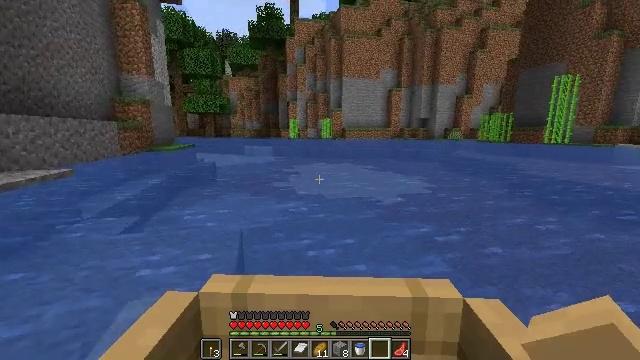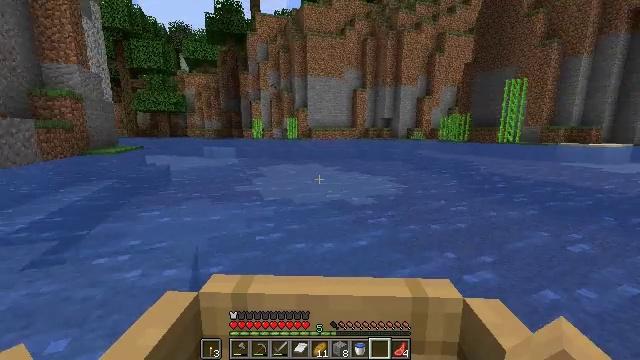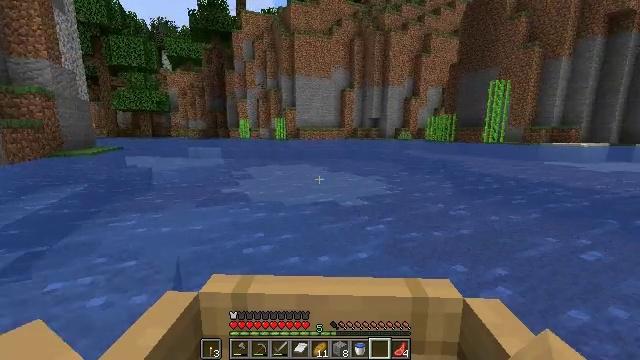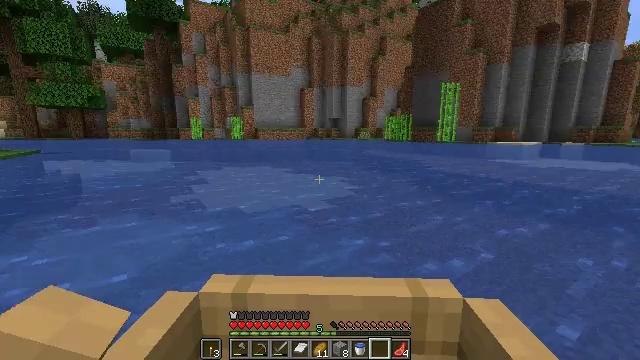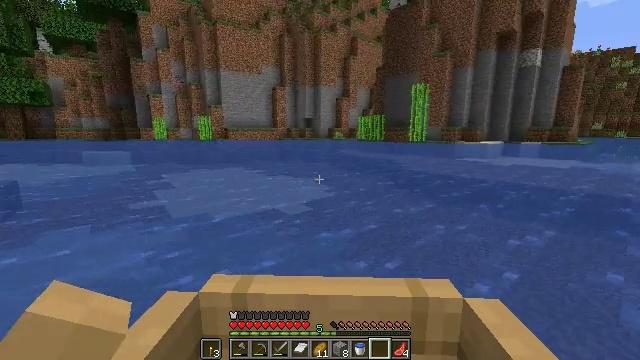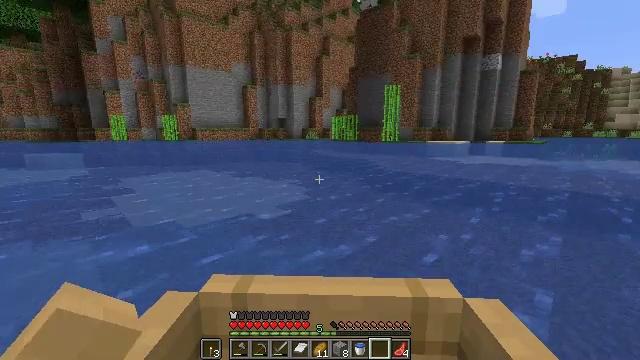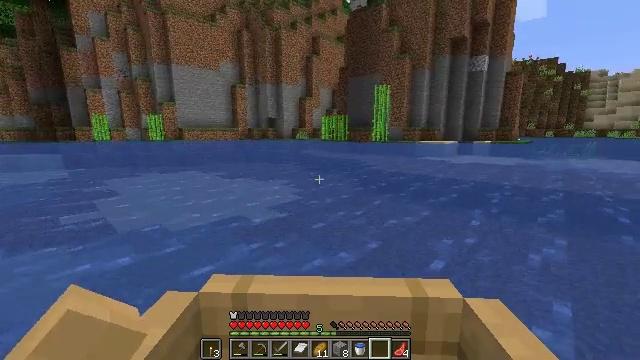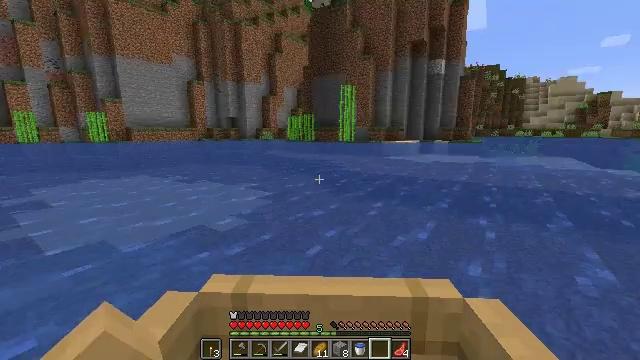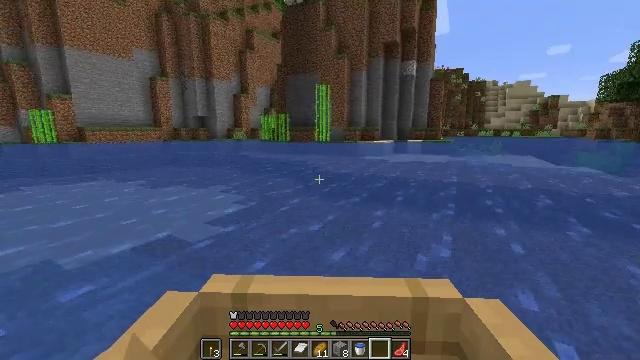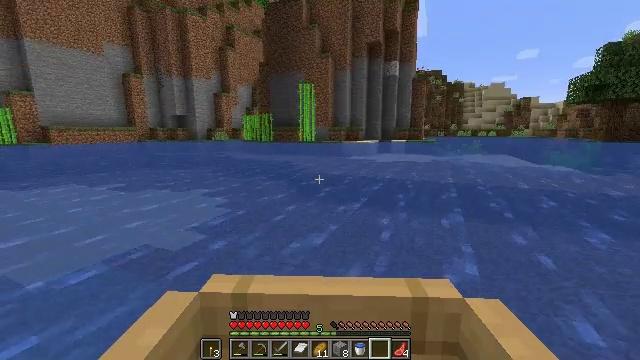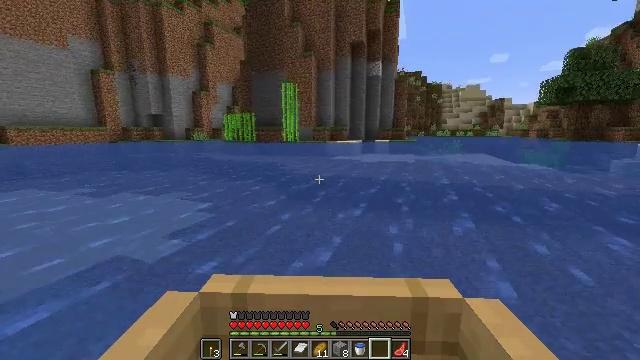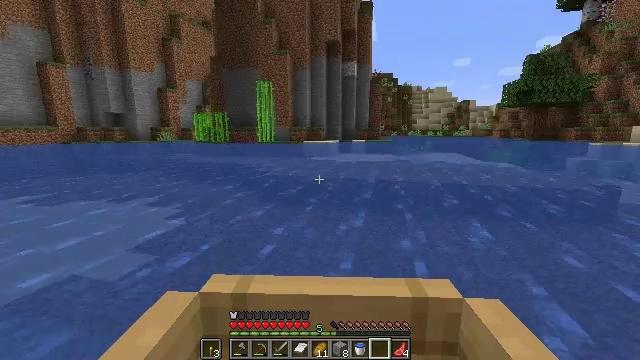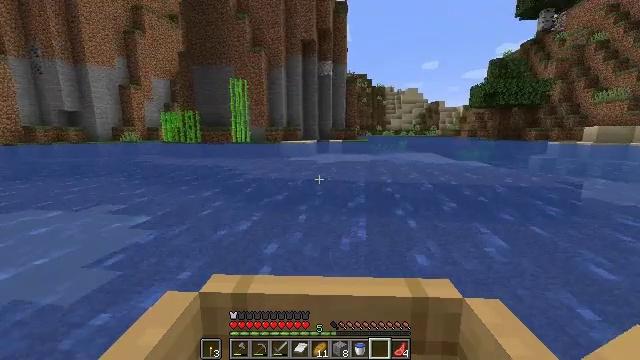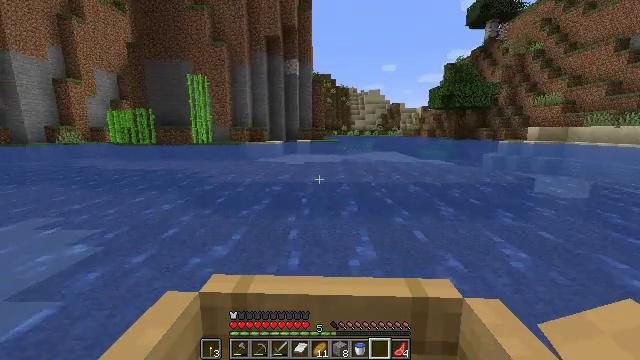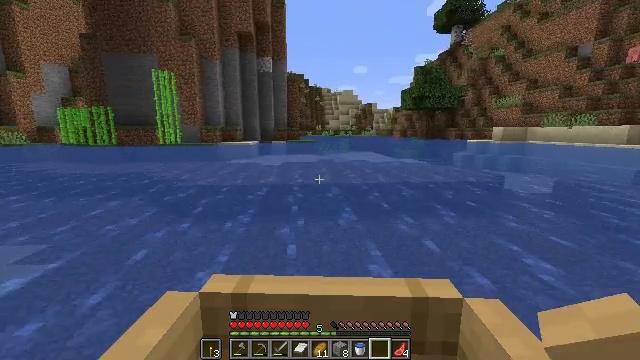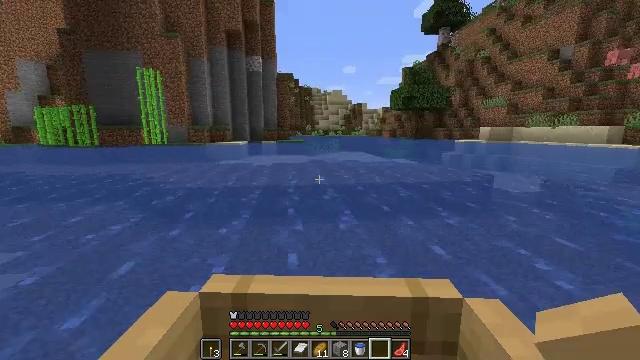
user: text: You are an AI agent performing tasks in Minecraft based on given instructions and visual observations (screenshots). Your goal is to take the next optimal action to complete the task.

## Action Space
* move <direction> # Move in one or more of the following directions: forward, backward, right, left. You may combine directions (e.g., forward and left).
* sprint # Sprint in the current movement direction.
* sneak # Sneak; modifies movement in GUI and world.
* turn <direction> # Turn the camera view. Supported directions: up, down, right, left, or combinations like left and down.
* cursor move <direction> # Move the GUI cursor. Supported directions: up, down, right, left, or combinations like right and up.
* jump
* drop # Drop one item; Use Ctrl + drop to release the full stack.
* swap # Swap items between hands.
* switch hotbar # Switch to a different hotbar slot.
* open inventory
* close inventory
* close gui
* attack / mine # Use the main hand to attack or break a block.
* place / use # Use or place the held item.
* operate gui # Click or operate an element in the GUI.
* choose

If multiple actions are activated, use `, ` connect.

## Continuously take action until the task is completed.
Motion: motion action
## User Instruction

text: Collect tall grass by breaking it.
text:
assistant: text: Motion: move forward and move right
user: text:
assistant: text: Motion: move forward and move right
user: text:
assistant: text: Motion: move forward and move right
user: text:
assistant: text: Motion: move forward and move right
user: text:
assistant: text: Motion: move forward
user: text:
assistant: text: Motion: move forward
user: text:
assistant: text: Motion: move forward
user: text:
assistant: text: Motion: move forward
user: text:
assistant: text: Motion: move forward and move right
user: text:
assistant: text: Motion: move forward and move right
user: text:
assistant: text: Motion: move forward and move right
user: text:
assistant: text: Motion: move forward and move right
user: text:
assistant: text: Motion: move forward
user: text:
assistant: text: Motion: move forward
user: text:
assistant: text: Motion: move forward
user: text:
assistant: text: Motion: move forward
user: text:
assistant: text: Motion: move forward
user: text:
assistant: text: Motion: move forward
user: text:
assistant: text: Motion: move forward
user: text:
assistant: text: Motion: move forward and move left
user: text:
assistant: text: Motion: move forward and move left
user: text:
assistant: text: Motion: move forward and move left
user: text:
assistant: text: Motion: move forward and move left
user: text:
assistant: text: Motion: move forward and move left
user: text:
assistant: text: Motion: move forward
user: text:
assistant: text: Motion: move forward
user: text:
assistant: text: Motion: move forward
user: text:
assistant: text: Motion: move forward
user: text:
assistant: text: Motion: move forward
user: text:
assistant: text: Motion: move forward